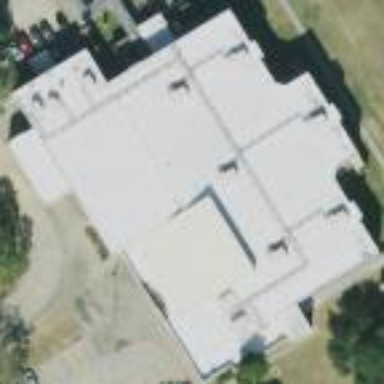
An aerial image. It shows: School building.